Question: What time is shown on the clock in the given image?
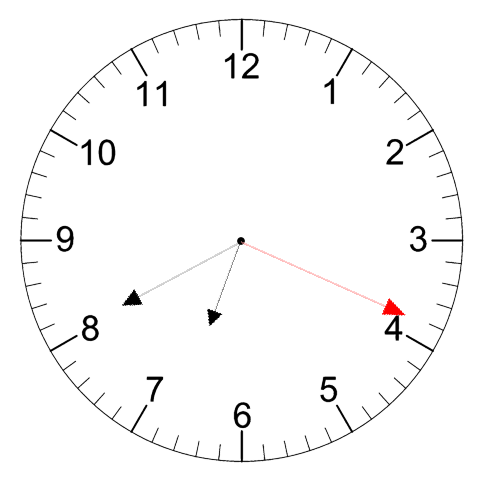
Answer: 06:40:19